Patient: sex M, age 64
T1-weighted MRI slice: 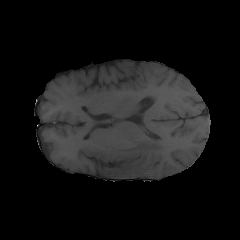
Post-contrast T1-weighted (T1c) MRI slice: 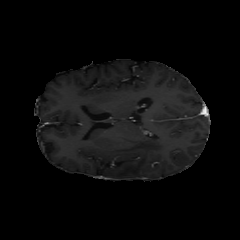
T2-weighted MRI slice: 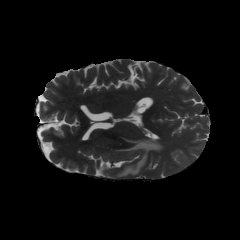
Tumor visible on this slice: yes
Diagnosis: Glioblastoma, IDH-wildtype
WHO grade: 4